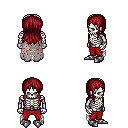
a pixel art fantasy rpg character, male body template, skeleton, gray tattered cape, red pants, brunette unkempt hairstyle, metal boots, four views (front, back, left, right), 2x2 character sprite sheet, small pixel art, hard edges, no anti-aliasing